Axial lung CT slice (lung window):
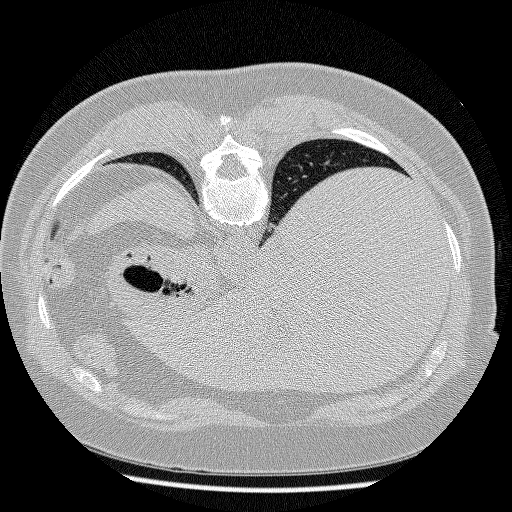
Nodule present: no